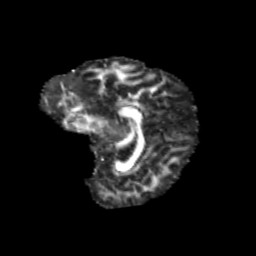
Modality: FA
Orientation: sagittal
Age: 10
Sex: female
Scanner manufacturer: siemens
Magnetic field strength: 3 T
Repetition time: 3.8 s
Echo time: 0.07 s